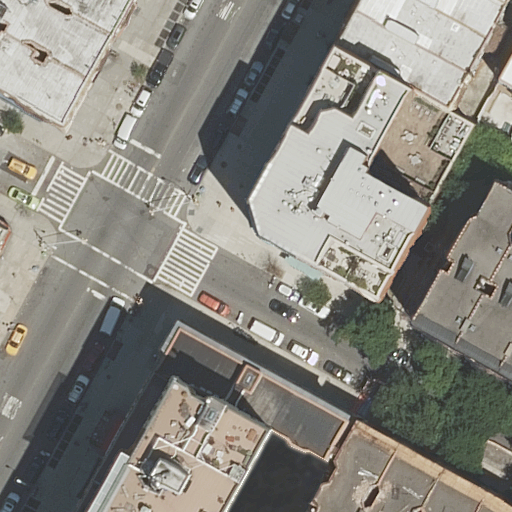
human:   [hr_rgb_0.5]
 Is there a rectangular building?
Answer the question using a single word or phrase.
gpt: yes

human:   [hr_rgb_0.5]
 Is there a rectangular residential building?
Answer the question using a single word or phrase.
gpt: yes

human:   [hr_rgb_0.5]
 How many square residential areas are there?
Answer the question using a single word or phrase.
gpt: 0

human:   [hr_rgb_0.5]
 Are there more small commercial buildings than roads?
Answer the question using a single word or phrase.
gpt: no

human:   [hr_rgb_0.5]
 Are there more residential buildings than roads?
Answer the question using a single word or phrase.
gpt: yes

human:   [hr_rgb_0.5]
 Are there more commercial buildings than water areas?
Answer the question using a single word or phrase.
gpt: no

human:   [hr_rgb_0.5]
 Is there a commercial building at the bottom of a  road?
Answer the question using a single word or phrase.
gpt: no

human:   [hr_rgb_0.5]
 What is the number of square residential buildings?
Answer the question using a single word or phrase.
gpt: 0

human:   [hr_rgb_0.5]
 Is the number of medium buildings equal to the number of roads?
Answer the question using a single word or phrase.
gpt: no

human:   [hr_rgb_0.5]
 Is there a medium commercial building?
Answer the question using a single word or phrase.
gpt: no

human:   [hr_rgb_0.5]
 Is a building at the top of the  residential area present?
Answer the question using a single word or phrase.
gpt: yes

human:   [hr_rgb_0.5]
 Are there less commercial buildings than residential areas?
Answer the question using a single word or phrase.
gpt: yes

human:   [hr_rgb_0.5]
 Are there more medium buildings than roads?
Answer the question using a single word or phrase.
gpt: yes

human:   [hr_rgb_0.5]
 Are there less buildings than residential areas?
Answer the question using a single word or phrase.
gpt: no

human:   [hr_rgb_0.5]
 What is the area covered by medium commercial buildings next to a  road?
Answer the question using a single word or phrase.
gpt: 0m2

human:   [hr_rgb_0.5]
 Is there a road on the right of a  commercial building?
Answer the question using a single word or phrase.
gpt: no

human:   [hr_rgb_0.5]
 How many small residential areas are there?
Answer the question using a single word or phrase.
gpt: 0

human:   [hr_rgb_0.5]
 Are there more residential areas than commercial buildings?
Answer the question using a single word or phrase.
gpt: yes

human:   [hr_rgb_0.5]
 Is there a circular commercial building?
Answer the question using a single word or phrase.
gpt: no

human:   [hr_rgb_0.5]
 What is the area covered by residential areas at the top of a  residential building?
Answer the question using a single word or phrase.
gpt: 4273m2

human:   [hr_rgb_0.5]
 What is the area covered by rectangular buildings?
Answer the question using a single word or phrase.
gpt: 612m2

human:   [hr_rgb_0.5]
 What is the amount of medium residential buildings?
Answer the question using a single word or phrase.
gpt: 7

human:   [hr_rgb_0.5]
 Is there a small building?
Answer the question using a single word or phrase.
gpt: yes

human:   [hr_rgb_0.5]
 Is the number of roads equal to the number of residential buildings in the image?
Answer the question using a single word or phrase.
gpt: no

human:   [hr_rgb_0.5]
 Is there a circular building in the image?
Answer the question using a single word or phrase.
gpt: no

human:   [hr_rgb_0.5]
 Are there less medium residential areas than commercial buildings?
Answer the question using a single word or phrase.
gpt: no

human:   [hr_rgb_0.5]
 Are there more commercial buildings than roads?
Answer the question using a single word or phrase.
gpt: no

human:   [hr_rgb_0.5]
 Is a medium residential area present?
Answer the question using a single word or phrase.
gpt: no

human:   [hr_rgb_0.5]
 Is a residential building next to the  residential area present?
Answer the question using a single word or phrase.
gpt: yes

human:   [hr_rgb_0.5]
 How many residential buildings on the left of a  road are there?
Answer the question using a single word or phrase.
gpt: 4

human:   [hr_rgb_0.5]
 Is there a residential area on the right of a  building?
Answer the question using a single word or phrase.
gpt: yes

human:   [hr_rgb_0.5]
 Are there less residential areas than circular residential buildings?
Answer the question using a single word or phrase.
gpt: no

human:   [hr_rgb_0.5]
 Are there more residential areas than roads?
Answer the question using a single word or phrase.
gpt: no

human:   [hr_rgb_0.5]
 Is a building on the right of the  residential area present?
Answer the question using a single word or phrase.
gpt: no

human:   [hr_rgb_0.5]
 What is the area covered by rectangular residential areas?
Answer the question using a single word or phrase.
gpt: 4273m2

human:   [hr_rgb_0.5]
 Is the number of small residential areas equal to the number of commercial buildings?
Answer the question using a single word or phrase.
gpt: yes